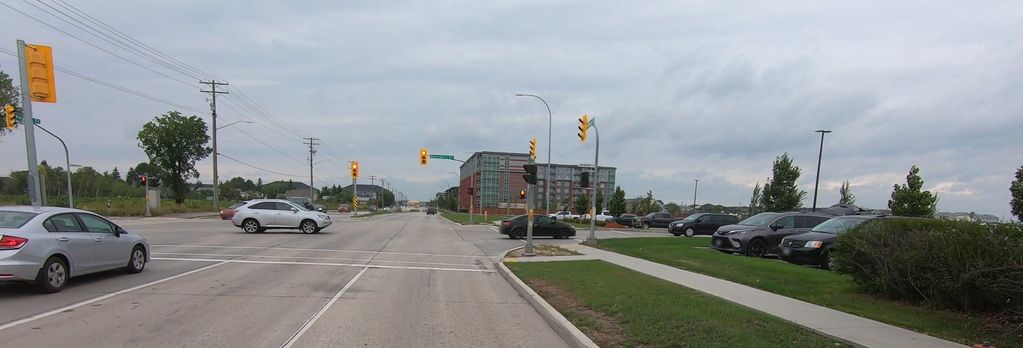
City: winnipeg